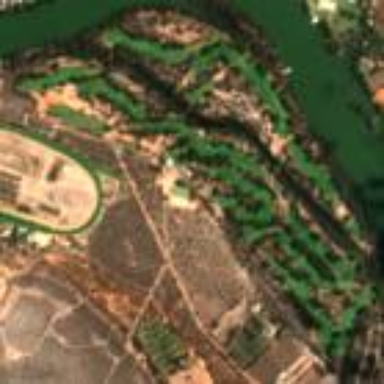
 perfect for leisure and sport activities."